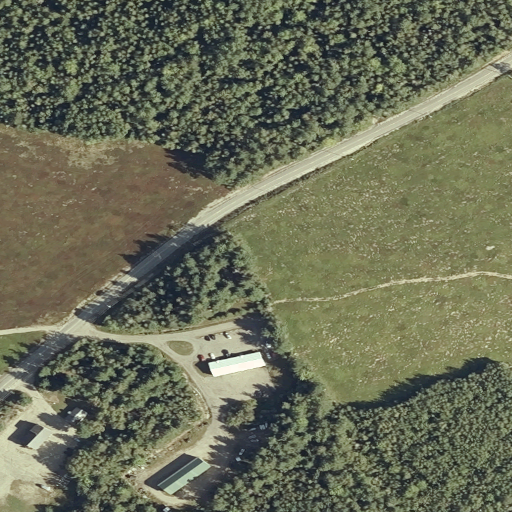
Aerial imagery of ridge(s) in Maine named Hawkins Ridge containing mixed forest, cultivated crops, medium intensity development, shrub, low intensity development, barren land, evergreen forest, grassland, high intensity development, open development, and deciduous forest